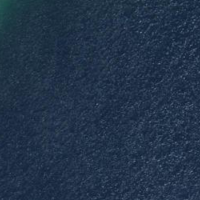
EUNIS habitat code: 14
Species observed at this site:
Vaccinium myrtillus